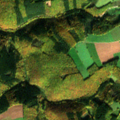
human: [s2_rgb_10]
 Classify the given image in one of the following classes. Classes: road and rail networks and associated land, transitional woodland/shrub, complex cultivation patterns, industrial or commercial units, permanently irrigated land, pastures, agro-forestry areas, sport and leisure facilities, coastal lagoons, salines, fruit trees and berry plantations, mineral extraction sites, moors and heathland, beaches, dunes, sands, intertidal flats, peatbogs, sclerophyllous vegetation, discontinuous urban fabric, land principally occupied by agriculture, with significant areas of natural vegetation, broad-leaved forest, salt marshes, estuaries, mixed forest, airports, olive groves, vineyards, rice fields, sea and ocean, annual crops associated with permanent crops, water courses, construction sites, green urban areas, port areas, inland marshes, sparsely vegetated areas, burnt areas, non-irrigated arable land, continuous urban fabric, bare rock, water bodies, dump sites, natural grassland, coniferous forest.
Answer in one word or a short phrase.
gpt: non-irrigated arable land, broad-leaved forest